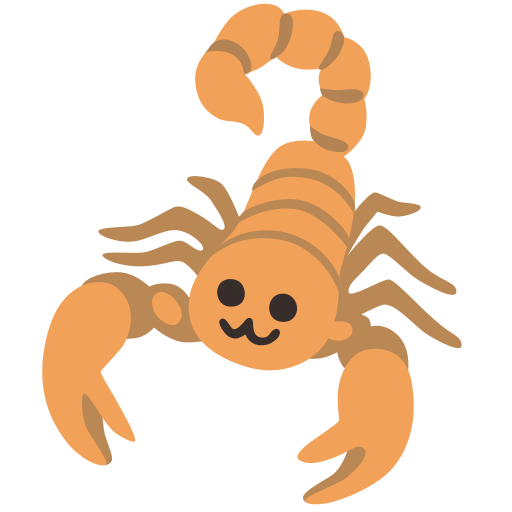
Emoji: 🦂